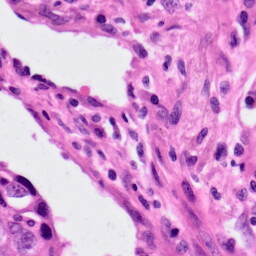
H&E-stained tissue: Lung